Question: I have created a custom navigation page in xamarin in order to change the font of the toolbar items in the navigation bar.
All went well, however the font is not changing on all toolbar items, just the last one for some reason.

As you can see, I have also tried to change the color to red, apart from the font however this is only working on the last item aswell.
XAML:
'''
<ContentPage.ToolbarItems>
<ToolbarItem x:Name="MenuItem1"
Order="Primary"
Text="x1"
Priority="0" />
<ToolbarItem x:Name="MenuItem2"
Order="Primary"
Text="x2"
Priority="1" />
<ToolbarItem x:Name="MenuItem3"
Order="Primary"
Text="x3"
Priority="2" />
<ToolbarItem x:Name="MenuItem4"
Order="Primary"
Text="x4"
Priority="3" />
</ContentPage.ToolbarItems>
'''
iOS:
'''
public class FontAwesomeNavigationPageRenderer : NavigationRenderer
{
protected override void OnElementChanged(VisualElementChangedEventArgs e)
{
base.OnElementChanged(e);
if(e.NewElement != null)
{
var att = new UITextAttributes
{
Font = UIFont.FromName("FontAwesome5Pro-Light", 18),
TextColor = UIColor.Red
};
UIBarButtonItem.Appearance.SetTitleTextAttributes(att, UIControlState.Normal);
}
}
}
'''
What am I missing?
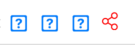
Answer: I finally managed to get this working thanks to some help from @iSpain17 in the comment above.
Below is my code for the iOS part
'''
public override void ViewDidAppear(bool animated) {
base.ViewDidAppear(animated);
SetNavigationButtonsPage();
}
private void SetNavigationButtonsPage()
{
var att = new UITextAttributes
{
Font = UIFont.FromName("FontAwesome5Pro-Light", 16),
};
var navigationItems = (this as UINavigationController).NavigationBar.Items;
List<UIBarButtonItem> barButtonItems = new List<UIBarButtonItem>();
foreach (UINavigationItem item in navigationItems)
{
barButtonItems.AddRange(item.LeftBarButtonItems);
barButtonItems.AddRange(item.RightBarButtonItems);
}
foreach (UIBarButtonItem bbItem in barButtonItems)
{
//change appearance for each bbItem
bbItem.SetTitleTextAttributes(att, UIControlState.Normal);
}
}
'''
The solution was to change the method being used from OnElementChanged to ViewDidAppear!
Thank You :)